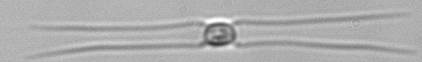
Label: Chaetoceros_similis